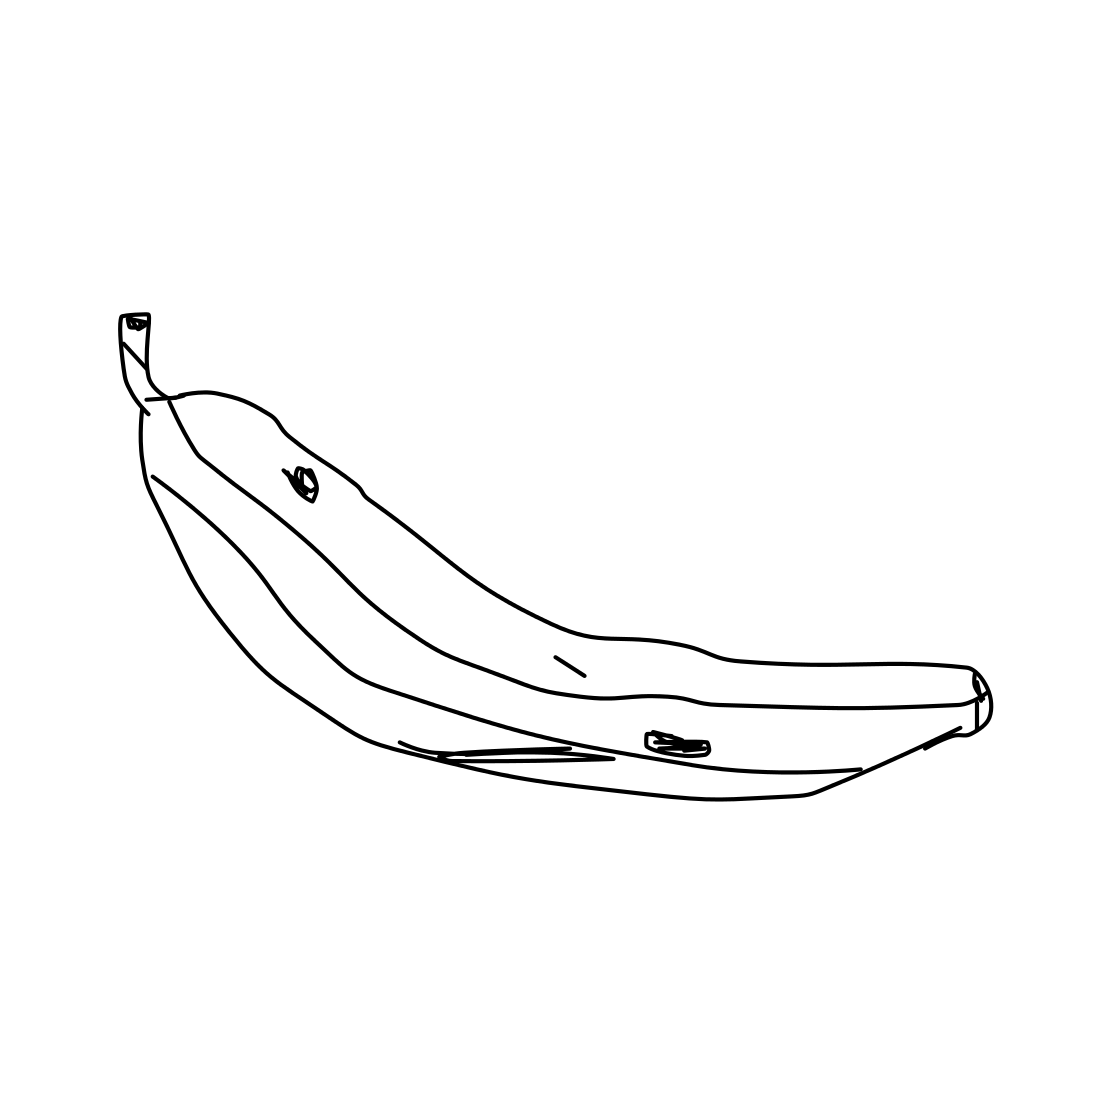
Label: banana